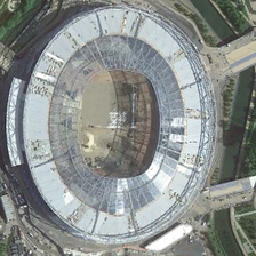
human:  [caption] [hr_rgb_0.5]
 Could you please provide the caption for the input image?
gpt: The circular building is a large gymnasium.

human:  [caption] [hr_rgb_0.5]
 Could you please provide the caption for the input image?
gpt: There is a long river outside JIM.

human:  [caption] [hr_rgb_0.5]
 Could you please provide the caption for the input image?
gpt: A round building is a large gym.

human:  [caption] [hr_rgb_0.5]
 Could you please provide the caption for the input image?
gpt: There is a long river outside the stadium.

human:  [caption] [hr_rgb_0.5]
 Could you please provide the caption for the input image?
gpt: The circular building is a great gym.